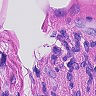
Metastatic tissue present: yes